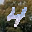
Label: 4